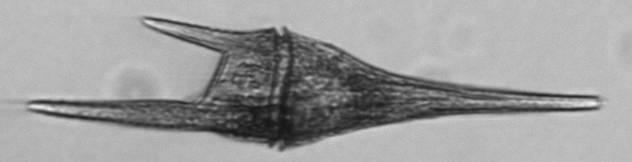
Label: Tripos_furca